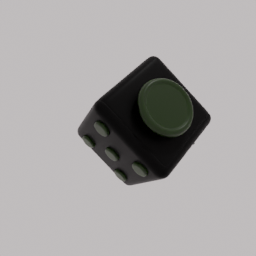
Label: decoration